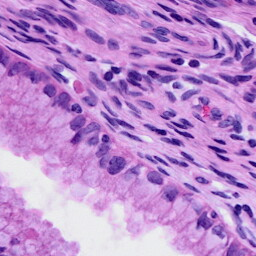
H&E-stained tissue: Cervix